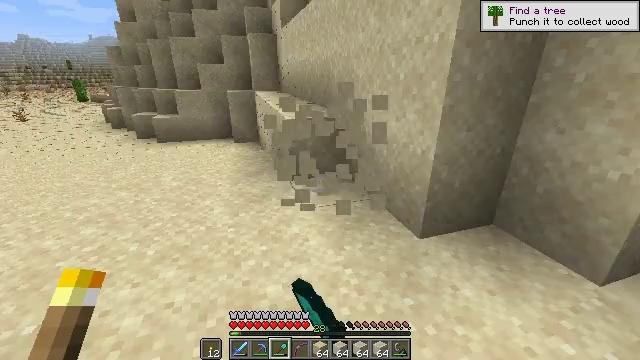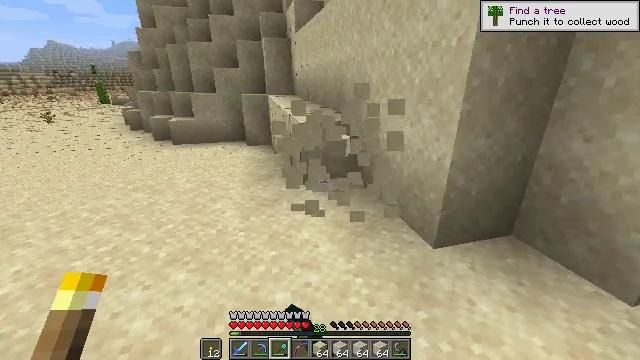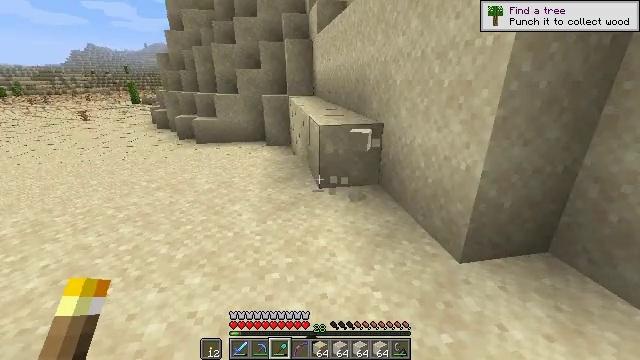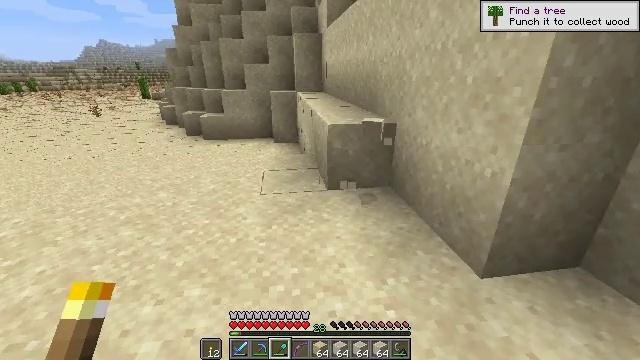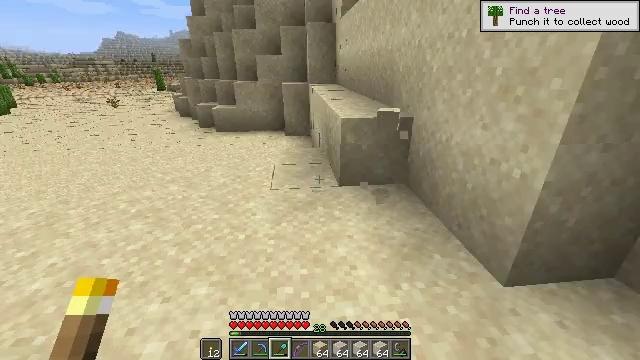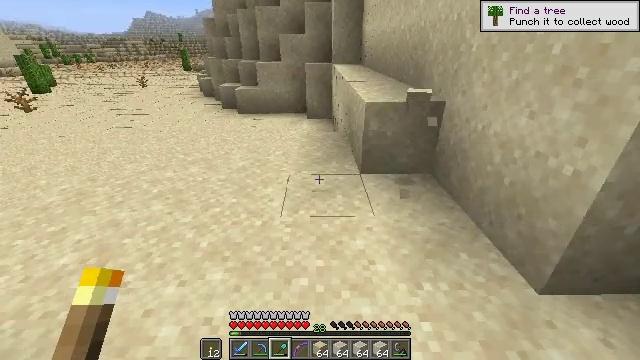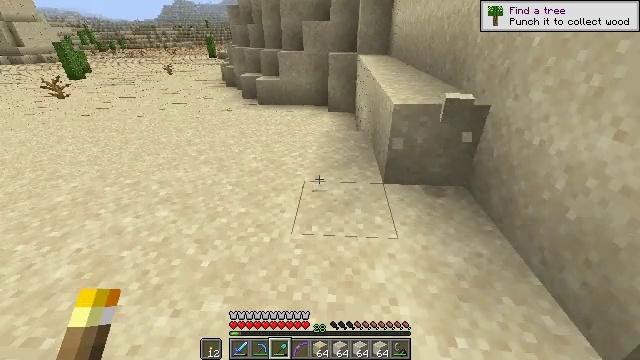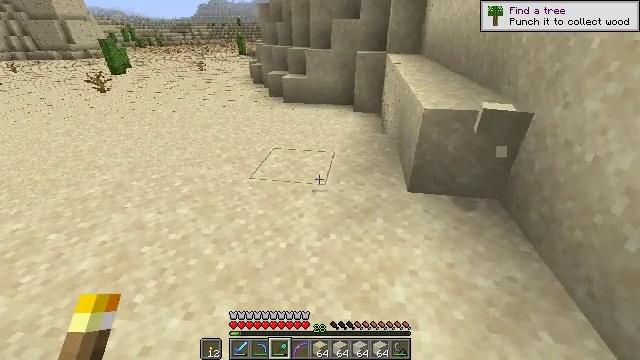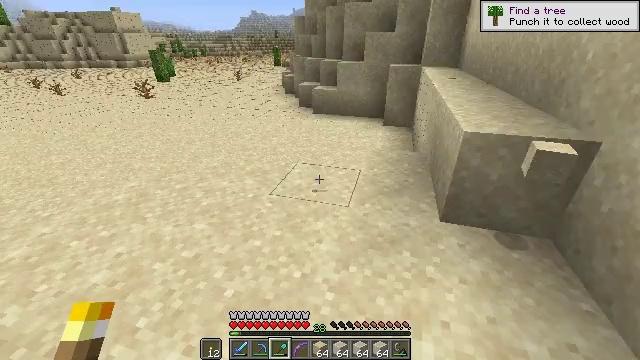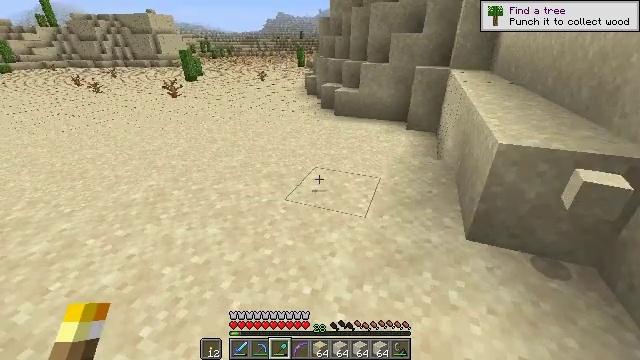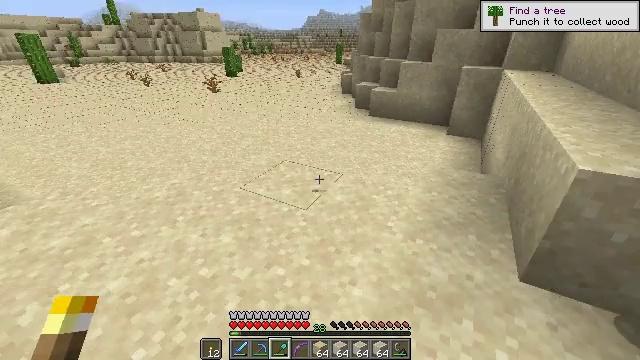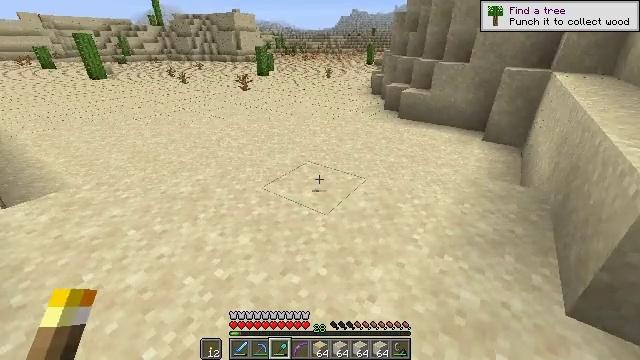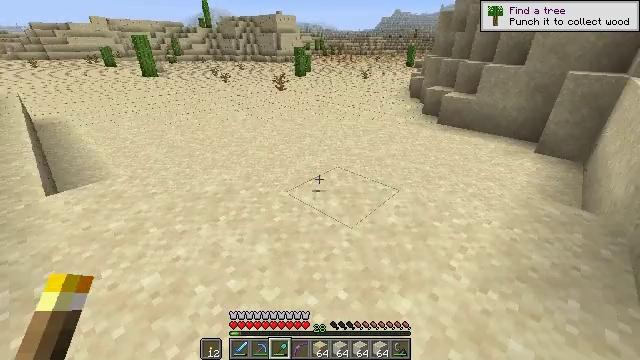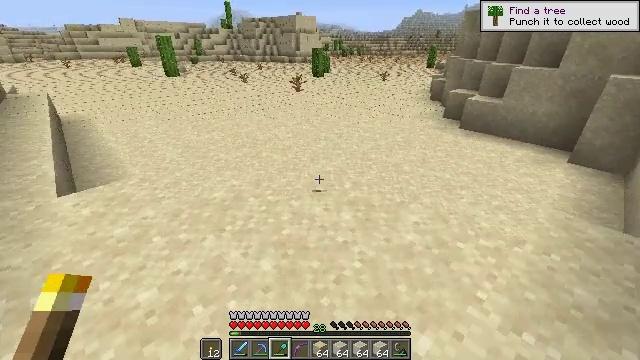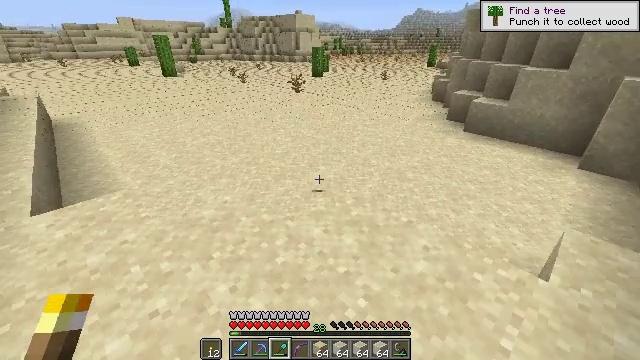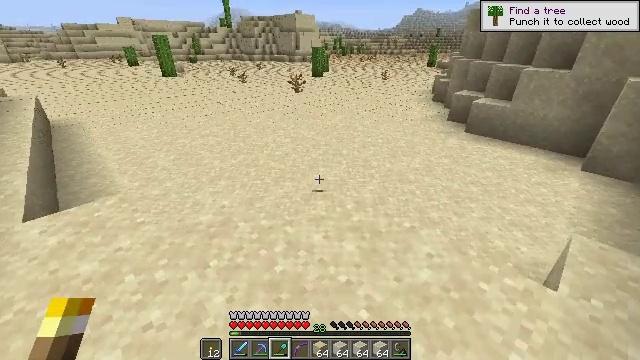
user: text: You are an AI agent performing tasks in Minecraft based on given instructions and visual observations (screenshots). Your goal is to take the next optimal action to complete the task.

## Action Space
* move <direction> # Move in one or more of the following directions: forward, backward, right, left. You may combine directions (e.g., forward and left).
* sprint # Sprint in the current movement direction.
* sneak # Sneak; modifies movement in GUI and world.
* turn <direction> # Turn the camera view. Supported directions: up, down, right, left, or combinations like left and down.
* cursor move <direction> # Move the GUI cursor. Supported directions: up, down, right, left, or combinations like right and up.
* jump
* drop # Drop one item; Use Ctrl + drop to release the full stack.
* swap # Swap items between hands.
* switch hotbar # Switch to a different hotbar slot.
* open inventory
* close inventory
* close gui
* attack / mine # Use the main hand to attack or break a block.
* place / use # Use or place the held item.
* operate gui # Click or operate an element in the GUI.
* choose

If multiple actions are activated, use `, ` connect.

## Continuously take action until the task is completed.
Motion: motion action
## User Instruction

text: Remove a stone slab from the inventory.
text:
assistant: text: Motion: move forward, turn left, attack / mine
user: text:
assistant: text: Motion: move forward, turn left, attack / mine
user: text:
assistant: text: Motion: move forward, turn left
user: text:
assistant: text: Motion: move forward, turn left and down
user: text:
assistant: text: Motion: move forward, turn left and down
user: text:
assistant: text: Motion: move forward, turn left and down
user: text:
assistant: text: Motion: move forward, turn left
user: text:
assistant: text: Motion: move forward, turn left and up
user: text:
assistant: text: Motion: move forward, turn left
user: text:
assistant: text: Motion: move forward, turn left
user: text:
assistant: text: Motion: move forward, turn left
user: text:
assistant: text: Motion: move forward, turn left
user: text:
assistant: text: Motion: move forward, turn left
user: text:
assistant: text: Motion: move forward
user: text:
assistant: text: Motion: move forward
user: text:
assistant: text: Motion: move forward
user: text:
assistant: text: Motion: move forward
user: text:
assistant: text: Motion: move forward, sprint, turn up
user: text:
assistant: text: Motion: move forward, sprint
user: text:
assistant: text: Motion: move forward, sprint
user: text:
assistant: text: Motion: move forward, sprint
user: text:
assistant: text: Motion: move forward, sprint
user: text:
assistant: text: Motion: move forward, sprint
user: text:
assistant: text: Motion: move forward, sprint
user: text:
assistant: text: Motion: move forward, sprint, turn right and down
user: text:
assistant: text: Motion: move forward, sprint, turn right and down
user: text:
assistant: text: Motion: move forward and move left, sprint, turn right and down
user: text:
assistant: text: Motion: move forward and move left, sprint, turn right
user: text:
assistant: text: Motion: move forward and move left, sprint, turn right and up
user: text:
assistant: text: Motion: move forward and move left, sprint, turn right and up